Question:
I want to repeat items as shown in the image. I have done repeating by using ng-repeat. All contents are repeated but not in a structure that is shown in the image. how to split the contents like this.. ???
'''
<div class="activityCon" ng-repeat="activity in activity1">
<!--image-->
<div class="n-col erpSub"> <a class="link brand erp-display-block fk-uppercase erp-text-center" href="#">
<div class="bg-gradient"> <span class="fa fa-chevron-down"></span> </div>
<p class="title erp-font-15">{{ activity }}<br>
<span></span></p>
</a>
</div>
<!--image-->
<div class="clearfix"></div>
<!--1st content wrap-->
<div class="col-md-6 warpLine1 msg-time-chat" ng-class="$odd ? 'col-md-6' : '' " >
<!--message content - 1 -->
<div class="message-body msg-in" ng-repeat="activityDesc in dailyActivity[$index].activityArray">
<div class="text col-md-11 firstWrap" > <img class="img-thumbnail" src="{{activityDesc.taskImage}}" alt=""> <span class="label label-info">{{activityDesc.taskName}}</span>
<p>{{ activityDesc.taskMessage }}</p>
<p class="chat_message_date"><a href="#">{{activityDesc.taskUser}}</a> <span> {{activityDesc.taskDate}} , {{activityDesc.taskTime}}</span></p>
</div>
</div>
<div class="clearfix"></div>
<!--message content - 1 -->
</div>
<!-- <div class="col-md-6 WarpLine2 msg-time-chatRight">
<div class="message-body msg-in" ng-if="$odd" ng-repeat="activityDesc in dailyActivity[$index].activityArray">
<div class="text col-md-11 firstWrap"> <img class="img-thumbnail" src="{{activityDesc.taskImage}}" alt=""> <span class="label label-info">{{activityDesc.taskName}}</span>
<p>{{ activityDesc.taskMessage }}</p>
<p class="chat_message_date"><a href="#">{{activityDesc.taskUser}}</a> <span> {{activityDesc.taskDate}} , {{activityDesc.taskTime}}</span></p>
</div>
</div>
<div class="clearfix"></div>
</div> -->
<!-- <div class="col-md-6"></div> -->
<div class="clearfix"></div>
</div>
'''
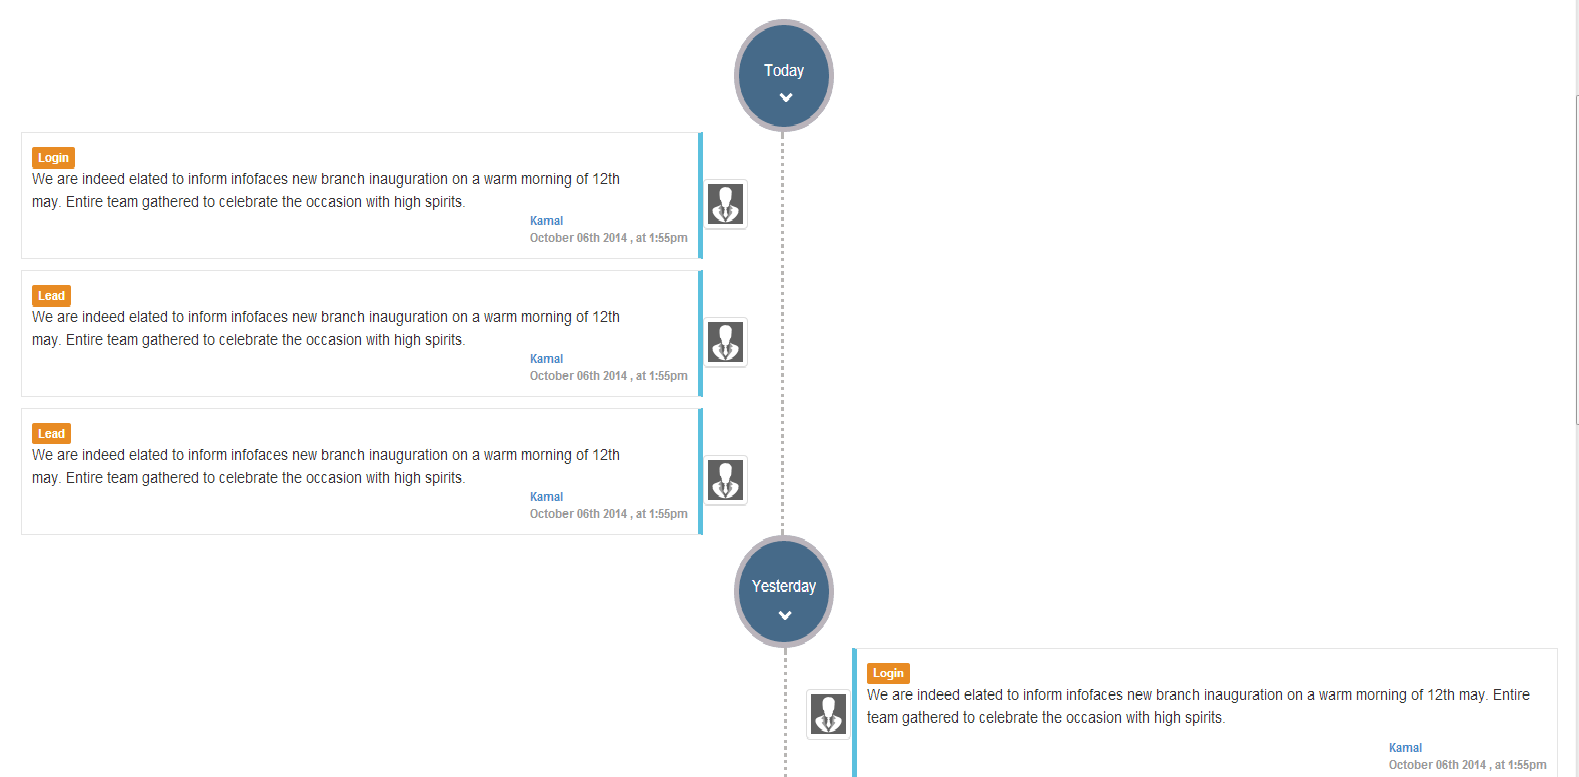
Answer: I think Your condition is wrong. You checked like this...
'''
ng-class="$odd ? 'col-md-6' : '' "
'''
Instead u can Change as
'''
ng-class="{'pull-left':($index %2 ==0),'pull-right':($index %2 ==1)}"
'''